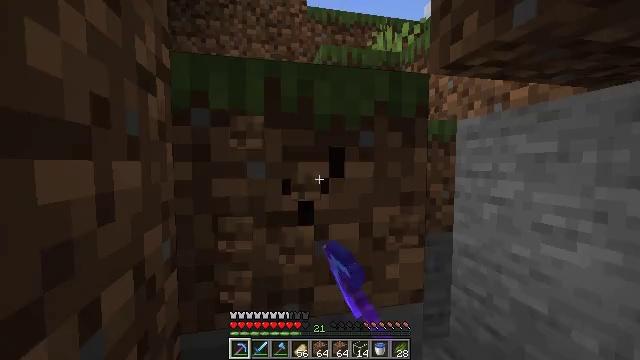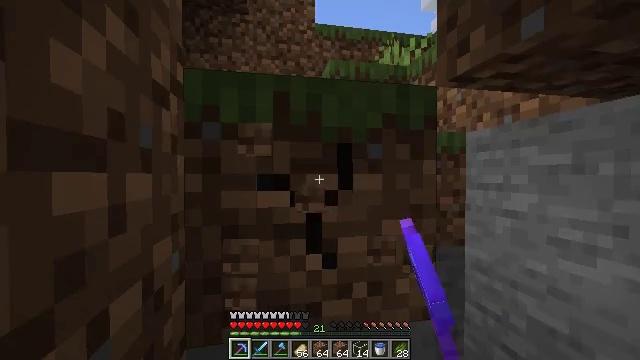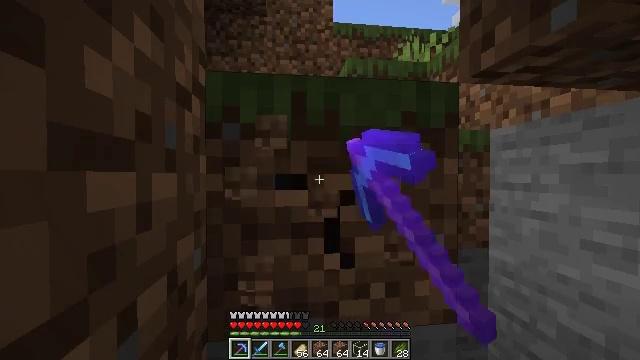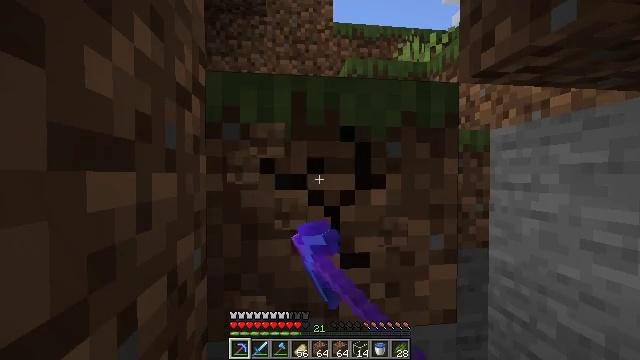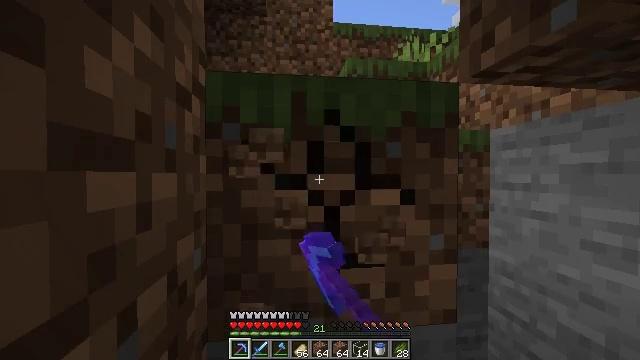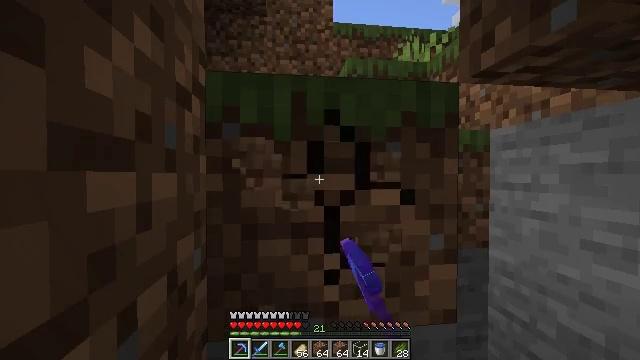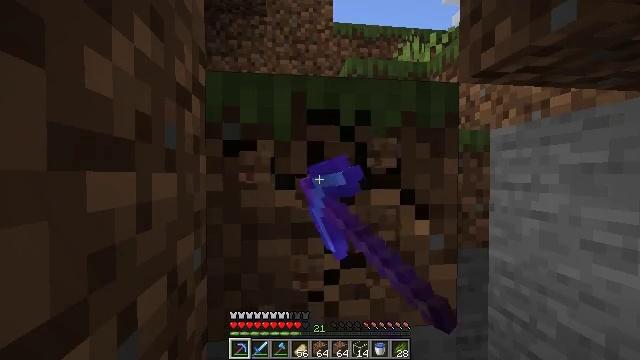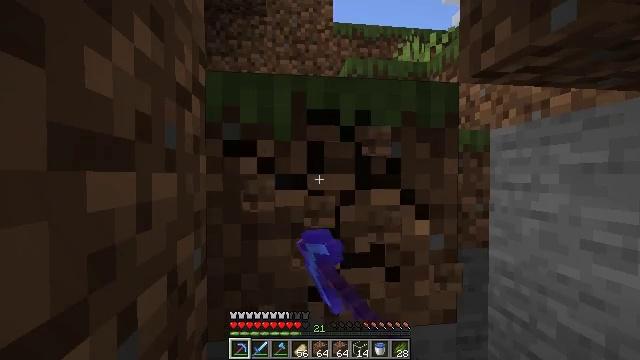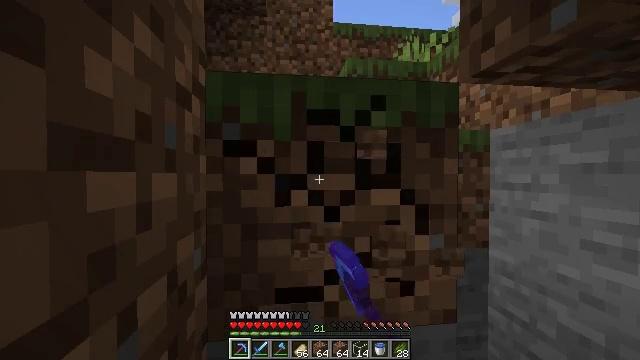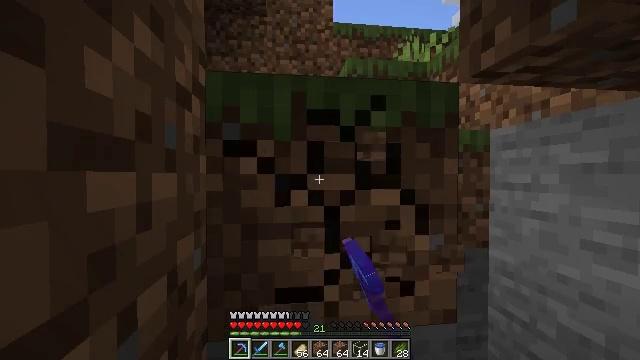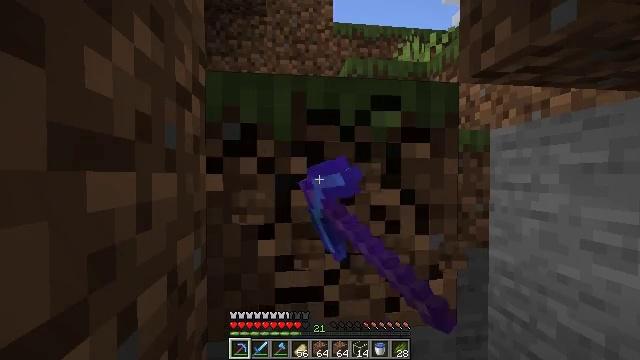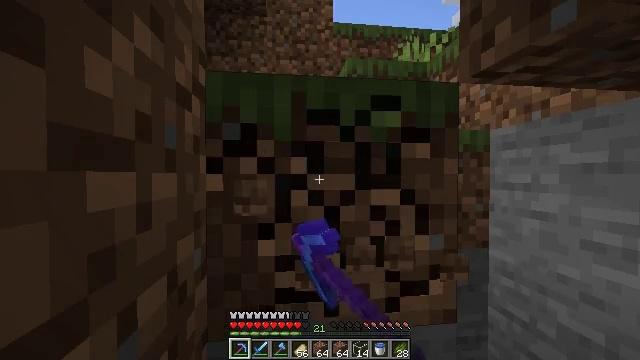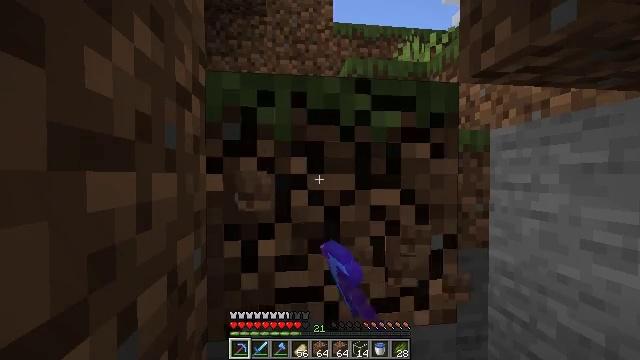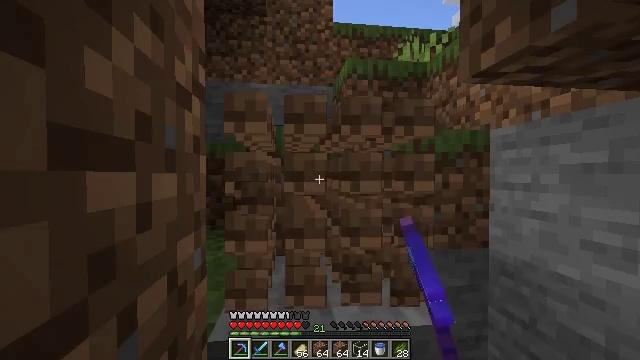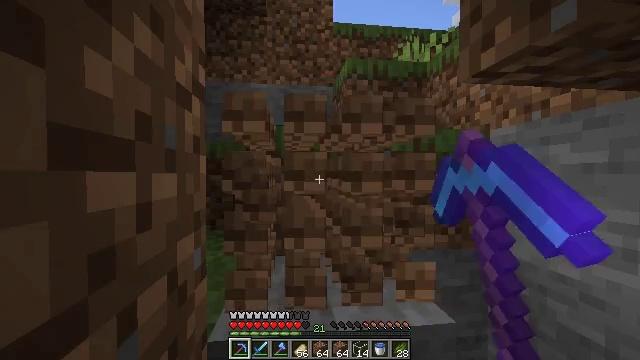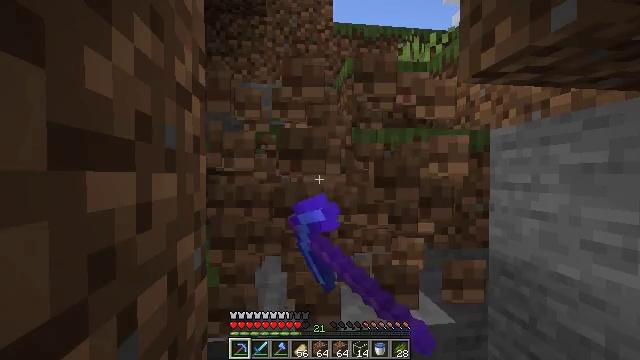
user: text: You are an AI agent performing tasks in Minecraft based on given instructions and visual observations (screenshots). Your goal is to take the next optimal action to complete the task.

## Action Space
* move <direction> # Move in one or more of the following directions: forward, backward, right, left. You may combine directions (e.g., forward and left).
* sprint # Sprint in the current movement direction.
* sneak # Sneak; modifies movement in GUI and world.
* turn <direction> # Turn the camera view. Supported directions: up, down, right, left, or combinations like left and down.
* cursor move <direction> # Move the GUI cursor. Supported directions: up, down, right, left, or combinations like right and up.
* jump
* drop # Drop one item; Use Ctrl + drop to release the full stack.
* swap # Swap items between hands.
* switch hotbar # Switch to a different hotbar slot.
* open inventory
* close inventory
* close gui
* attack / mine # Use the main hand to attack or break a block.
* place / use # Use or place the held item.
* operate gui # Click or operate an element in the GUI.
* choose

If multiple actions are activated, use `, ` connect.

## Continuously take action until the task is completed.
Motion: motion action
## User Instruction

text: Dig up the grass block for dirt.
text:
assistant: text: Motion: attack / mine
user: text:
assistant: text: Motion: turn left, attack / mine
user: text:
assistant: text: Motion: attack / mine
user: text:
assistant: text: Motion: attack / mine
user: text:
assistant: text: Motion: attack / mine
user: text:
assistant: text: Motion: attack / mine
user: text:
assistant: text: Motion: attack / mine
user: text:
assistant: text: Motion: attack / mine
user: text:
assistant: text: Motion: attack / mine
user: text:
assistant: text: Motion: attack / mine
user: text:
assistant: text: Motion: attack / mine
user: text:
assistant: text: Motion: attack / mine
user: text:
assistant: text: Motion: attack / mine
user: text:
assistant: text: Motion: attack / mine
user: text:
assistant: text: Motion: attack / mine
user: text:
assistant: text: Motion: attack / mine
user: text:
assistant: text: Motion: attack / mine
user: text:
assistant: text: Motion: attack / mine